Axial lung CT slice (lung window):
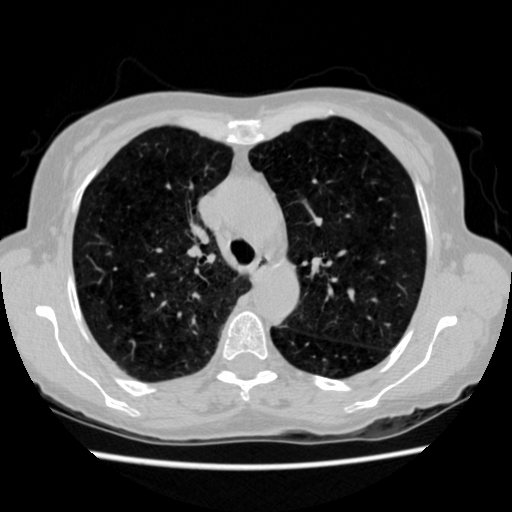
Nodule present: no